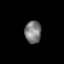
Tissue: lung
Cell type: Fibroblasts
Senescence score: 0.6079
Nuclear area (px): 363
Mean DAPI intensity: 124.562